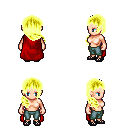
a pixel art fantasy rpg character, female body template, human, light skin, red cape, teal pants, gold right-swept hairstyle, ghillies, four views (front, back, left, right), 2x2 character sprite sheet, small pixel art, hard edges, no anti-aliasing